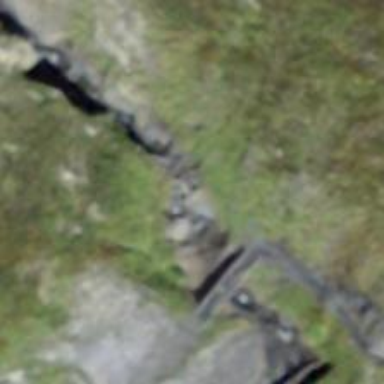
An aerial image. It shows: Path on bridge.